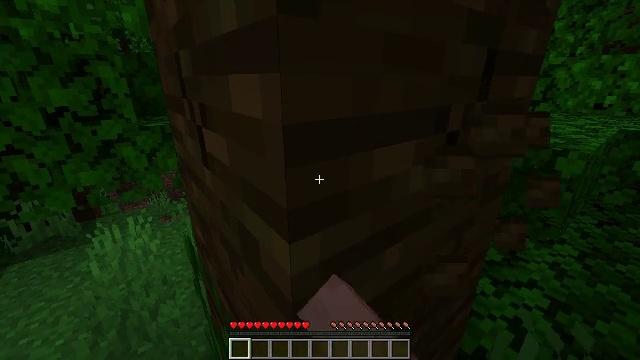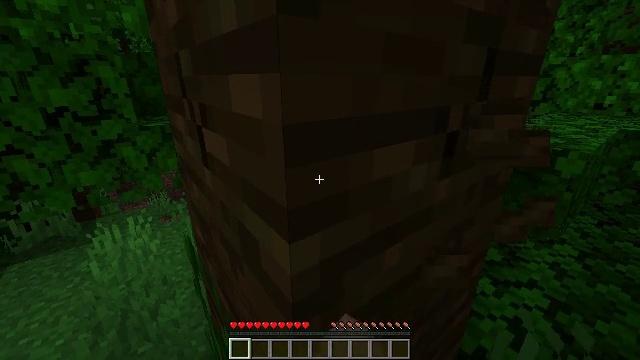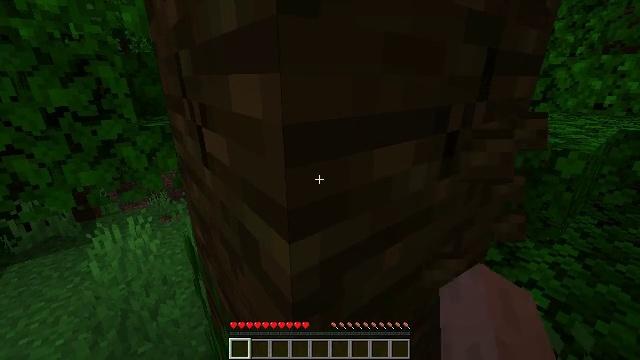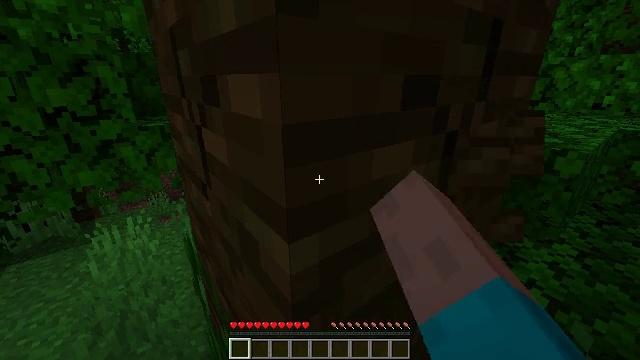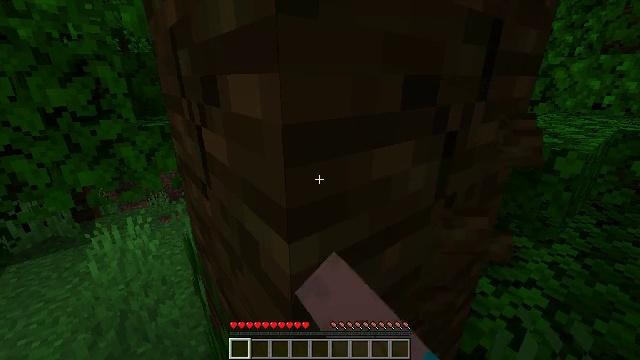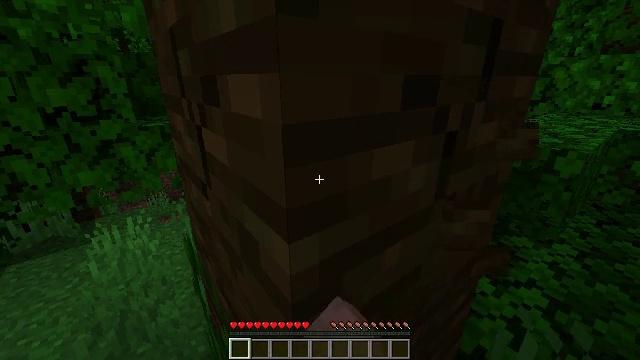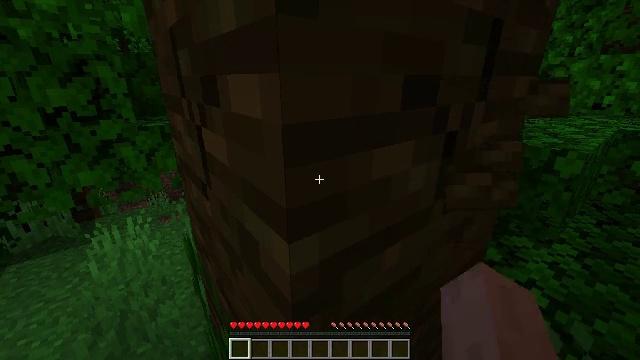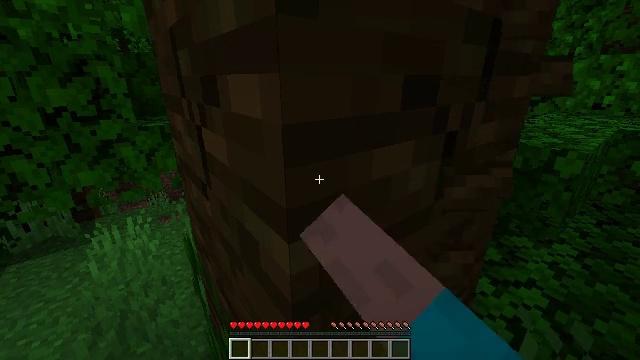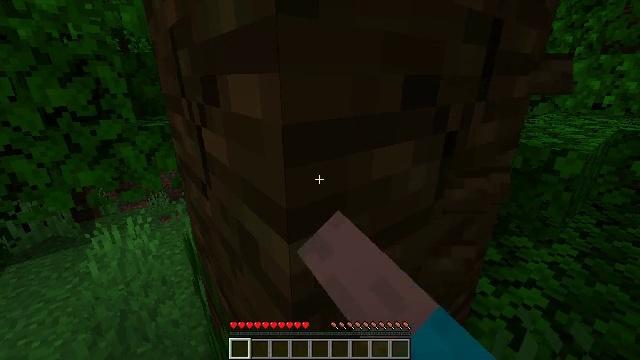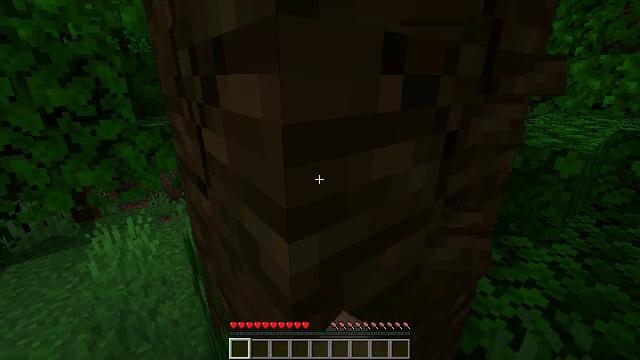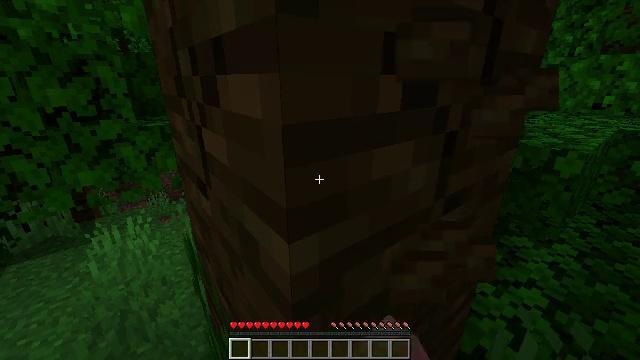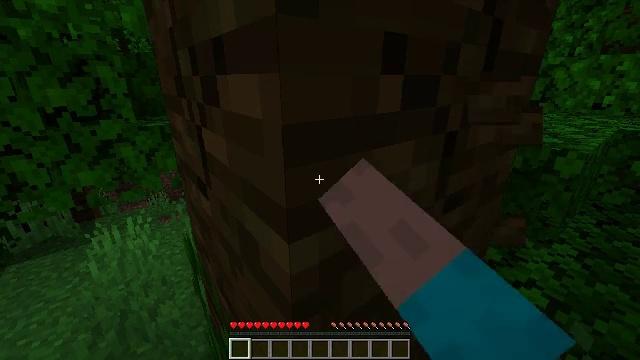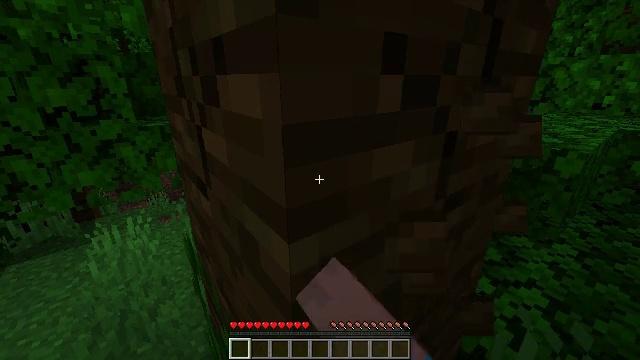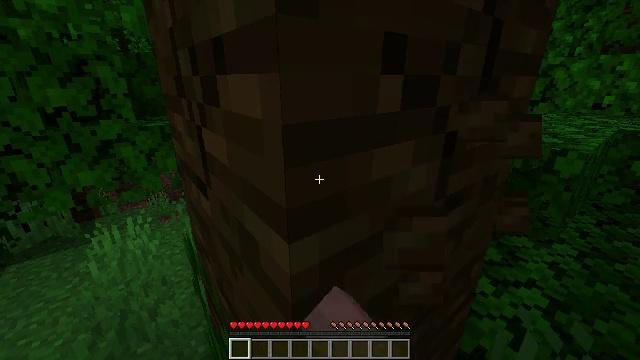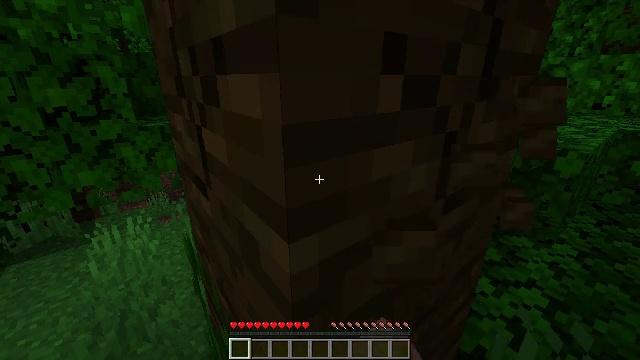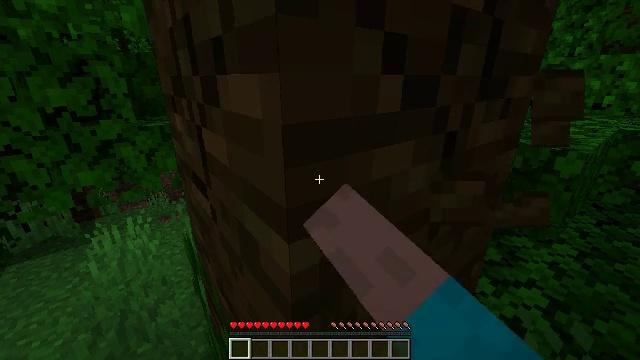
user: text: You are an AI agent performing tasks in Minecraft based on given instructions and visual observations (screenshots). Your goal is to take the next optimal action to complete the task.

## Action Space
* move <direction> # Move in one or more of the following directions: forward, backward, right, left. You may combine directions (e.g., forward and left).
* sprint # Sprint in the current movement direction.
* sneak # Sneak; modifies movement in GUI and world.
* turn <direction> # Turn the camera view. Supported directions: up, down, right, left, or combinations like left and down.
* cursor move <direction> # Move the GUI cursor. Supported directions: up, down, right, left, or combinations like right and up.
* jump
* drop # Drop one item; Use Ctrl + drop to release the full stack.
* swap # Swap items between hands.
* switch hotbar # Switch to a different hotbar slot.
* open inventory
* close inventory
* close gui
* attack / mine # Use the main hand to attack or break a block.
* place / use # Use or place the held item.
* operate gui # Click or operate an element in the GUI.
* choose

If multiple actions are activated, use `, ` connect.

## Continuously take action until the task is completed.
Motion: motion action
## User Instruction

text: Break the jungle log to gather wood.
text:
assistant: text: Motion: attack / mine
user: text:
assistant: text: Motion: attack / mine
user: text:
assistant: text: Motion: attack / mine
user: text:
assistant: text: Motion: attack / mine
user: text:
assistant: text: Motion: attack / mine
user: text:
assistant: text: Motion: attack / mine
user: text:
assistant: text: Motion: attack / mine
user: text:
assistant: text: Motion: attack / mine
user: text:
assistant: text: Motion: attack / mine
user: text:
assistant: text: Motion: attack / mine
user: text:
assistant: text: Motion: attack / mine
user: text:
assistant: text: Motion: attack / mine
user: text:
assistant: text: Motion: attack / mine
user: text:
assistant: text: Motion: attack / mine
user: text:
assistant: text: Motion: attack / mine
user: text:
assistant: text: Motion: attack / mine
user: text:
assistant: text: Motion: attack / mine
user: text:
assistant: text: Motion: attack / mine
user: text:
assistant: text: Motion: attack / mine
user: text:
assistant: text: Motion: attack / mine
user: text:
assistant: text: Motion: attack / mine
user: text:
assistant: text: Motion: attack / mine
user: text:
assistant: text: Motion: attack / mine
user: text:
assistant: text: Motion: attack / mine
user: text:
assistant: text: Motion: attack / mine
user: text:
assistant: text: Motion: attack / mine
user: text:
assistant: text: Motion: attack / mine
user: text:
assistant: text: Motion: attack / mine
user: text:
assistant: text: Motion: attack / mine
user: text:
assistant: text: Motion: attack / mine